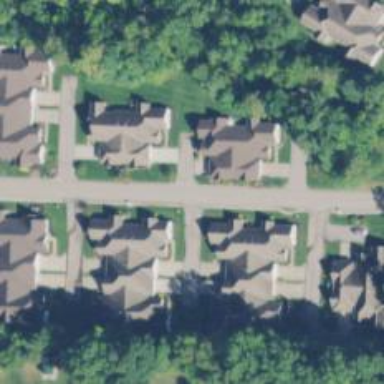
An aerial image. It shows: Shared driveway designated as service road.